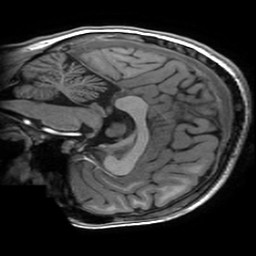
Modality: T1w
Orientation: sagittal
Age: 30
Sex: female
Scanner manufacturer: ge
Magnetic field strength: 3 T
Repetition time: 0.00724 s
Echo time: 0.0027 s